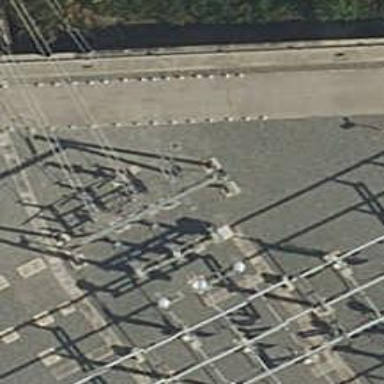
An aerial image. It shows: Bay for power lines.